Question: I am producing graphics for a process control system and I would like to create a system border which would visually wrap the various sub system being displayed in the process mimic. I could use a regular border for this except I want it to not only changing color reflecting system status, but also popping up small "balloons" indicating the piece of the system that is in alarm state.

I created a test project with a User Control and added a ListBox (for the balloons) and a ContentPresenter element wrapped in a border control. However, whenever I use this new control in another app, it wont allow me to add content to it. I've tried messing some with the ContentPropertyAttribute and properties of the ContentPresenter element, but I feel I am in the blind here.
'''
<UserControl x:Class="SystemStatusBorder.UserControl1"
xmlns="http://schemas.microsoft.com/winfx/2006/xaml/presentation"
xmlns:x="http://schemas.microsoft.com/winfx/2006/xaml"
xmlns:mc="http://schemas.openxmlformats.org/markup-compatibility/2006"
xmlns:d="http://schemas.microsoft.com/expression/blend/2008"
mc:Ignorable="d"
d:DesignHeight="300" d:DesignWidth="300">
<Canvas Height="290" Width="303">
<Border HorizontalAlignment="Stretch" VerticalAlignment="Stretch">
<ContentPresenter/>
</Border>
<ListBox Canvas.Right="0" Canvas.Bottom="0">
<ListBox.RenderTransform>
<TranslateTransform X="20"></TranslateTransform>
</ListBox.RenderTransform>
<ListBoxItem>TagA</ListBoxItem>
<ListBoxItem>TagB</ListBoxItem>
</ListBox>
</Canvas>
</UserControl>
'''
I don't get it. What more should it need other than just the existence of a contentpresenter? UserControl subclasses ContentControl so I would have thought the wiring was in place. Eventually, I want it to be used something like this:
'''
<SystemBorder>
<SystemBorder.MonitoredTags>
<List of relevant tags for the specific sub system goes here>
</SystemBorder.MonitoredTags>
<regular content goes here>
</SystemBorder>
'''
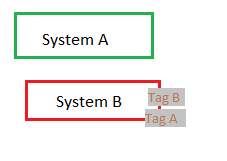
Answer: To create your own container control, you must create a new custom control (not a UserControl).
Make your new control inherit from ContentControl.
Custom Controls don't have their own XAML. Instead, they are assigned a ControlTemplate.
When you create your first Custom Control, the IDE will create a new file Themes\Generic.xaml.
This is where the template for your control is. You can modify this template to match the XAML in your question. This will support the ContentPresenter element.
I found a very good walkthrough <URL>.